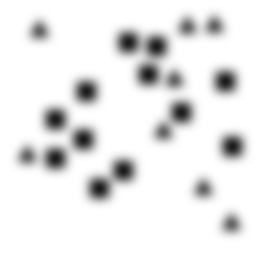
Squares: 12
Triangles: 8
Stars: 0
Total shapes: 20